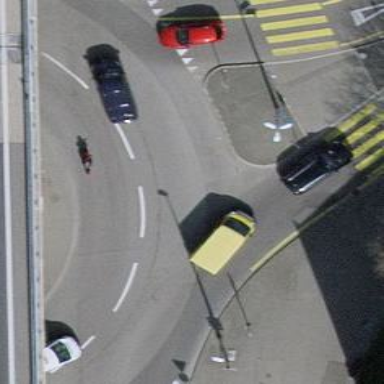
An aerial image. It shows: Primary highway with asphalt surface leading to roundabout.